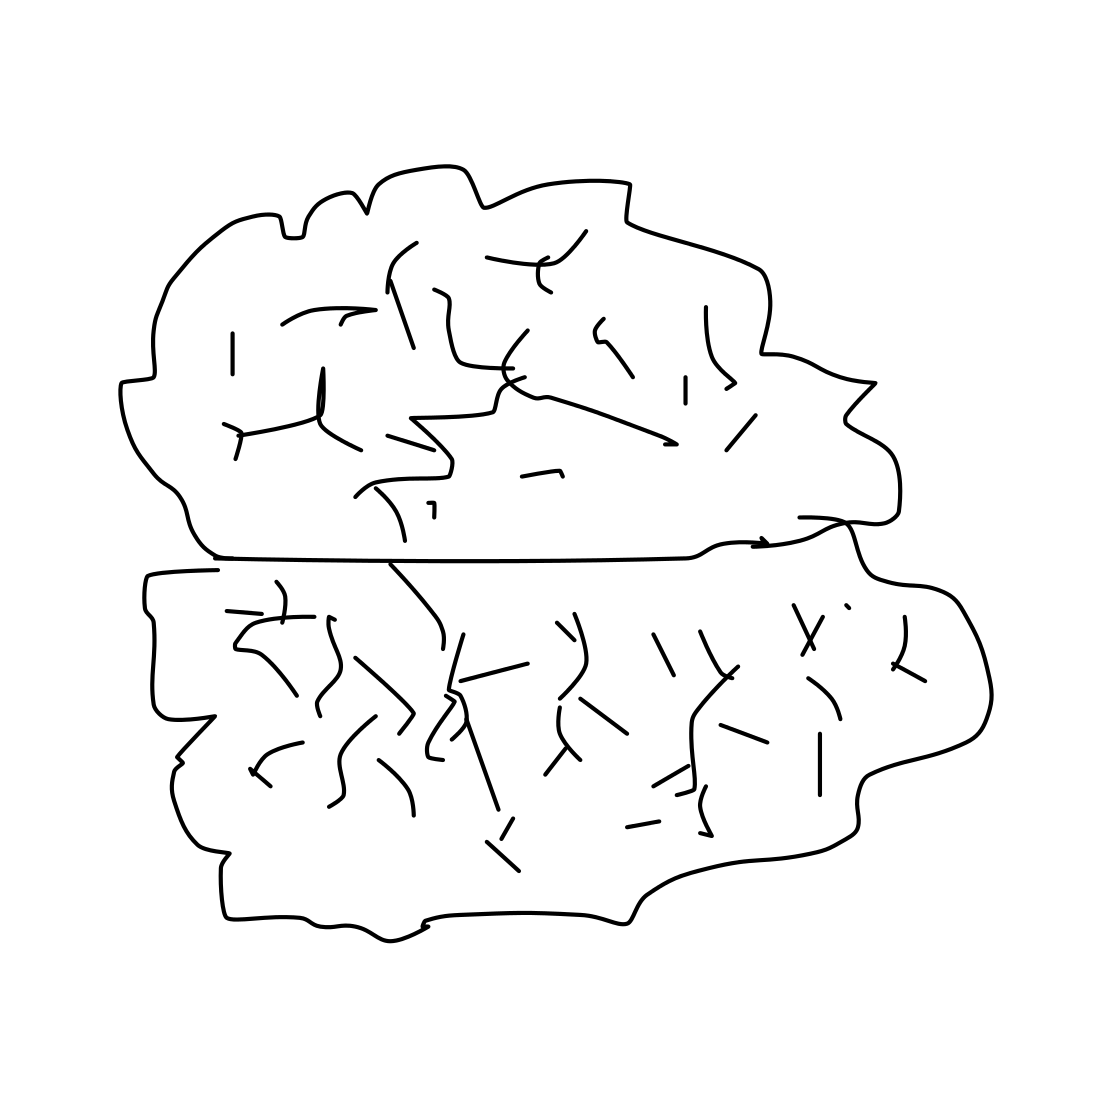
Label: brain